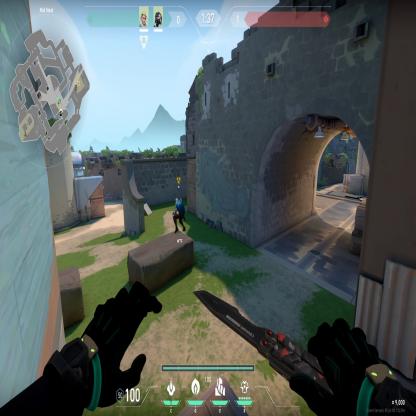
Label: teammate